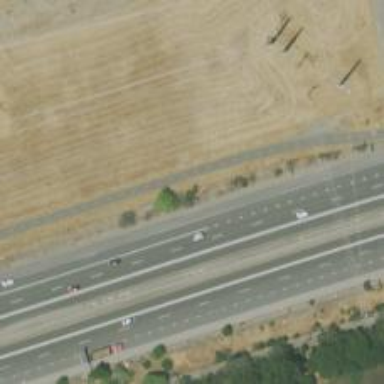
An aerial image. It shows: Motorway junction.